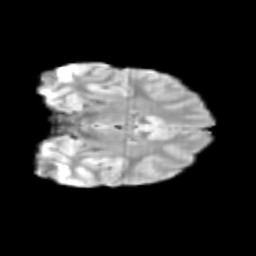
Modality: T2w
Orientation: coronal
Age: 13
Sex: male
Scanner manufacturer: siemens
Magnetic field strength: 3 T
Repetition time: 3.8 s
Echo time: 0.07 s